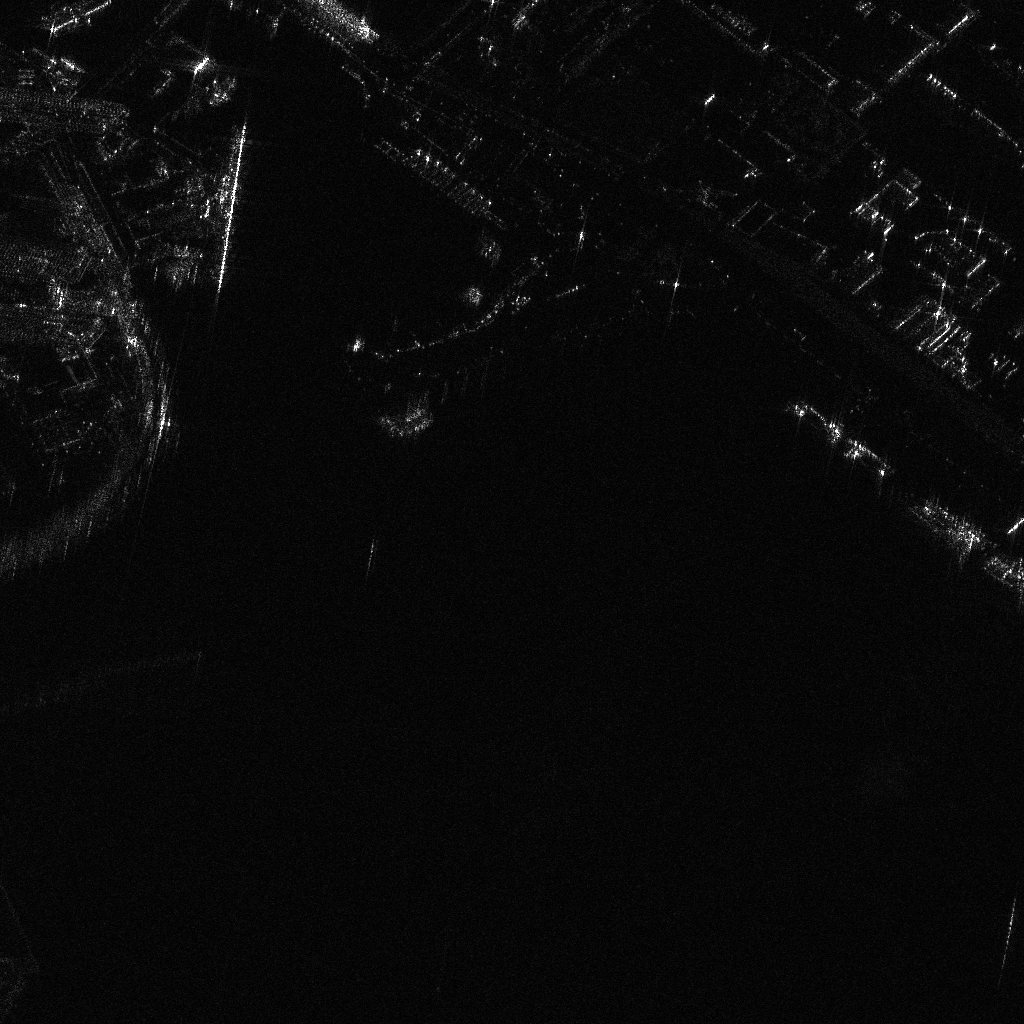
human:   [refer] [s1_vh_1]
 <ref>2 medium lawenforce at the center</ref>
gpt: <box>[[38, 38, 40, 42, 66], [39, 39, 40, 43, 66]]</box>

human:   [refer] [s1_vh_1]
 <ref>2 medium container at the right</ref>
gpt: <box>[[77, 39, 82, 41, 39], [81, 43, 87, 45, 44]]</box>

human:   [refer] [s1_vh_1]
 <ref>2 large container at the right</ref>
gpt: <box>[[87, 49, 96, 53, 43], [94, 55, 103, 58, 43]]</box>